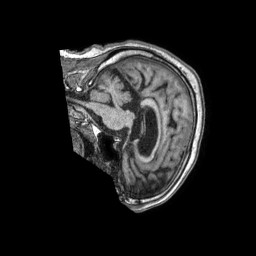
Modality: T1w
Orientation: sagittal
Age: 82
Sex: female
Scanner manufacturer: philips
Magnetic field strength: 1.5 T
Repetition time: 0.007208 s
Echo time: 0.003263 s